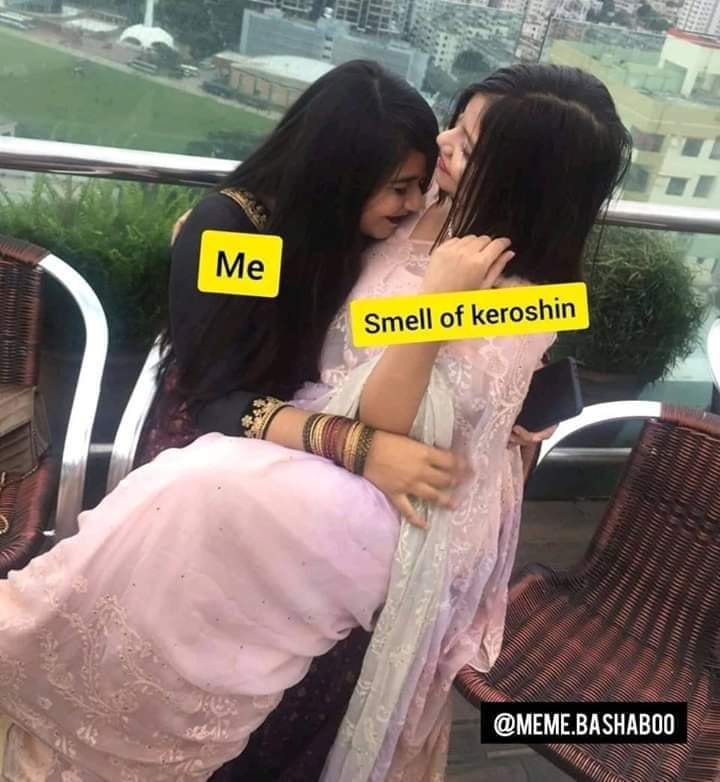
Caption: Me   Smell of Keroshin
Label: hate